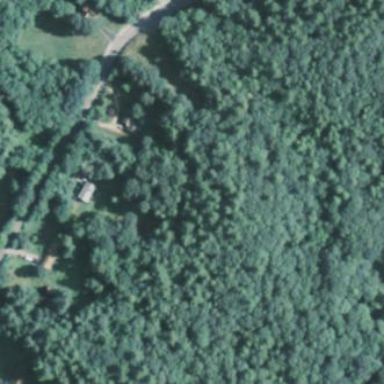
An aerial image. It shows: Woodland consisting mainly of needle-leaved trees.